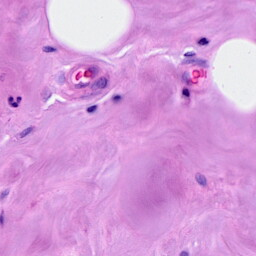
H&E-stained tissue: Breast